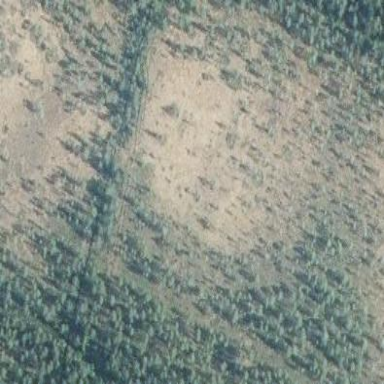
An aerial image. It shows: Patch of scrub vegetation.